七年级 · 解析几何
为如图所示, 已知, $\angle A=\angle F, \angle C=\angle D$.

(1) 求证: $B D / / C E$;

(2) 已知 $\angle A B D: \angle D E C=2: 3$, 求 $\angle D E C$ 的度数.
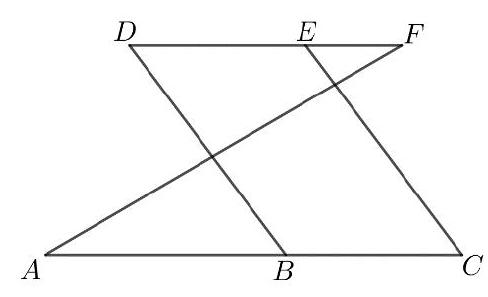
答案: (1)证明: $\because \angle A=\angle F$
$\therefore A C / / D F$,
$\therefore \angle D=\angle A B D$,
$\because \angle D=\angle C$,
$\therefore \angle C=\angle A B D$,
$\therefore B D / / C E$
(2)
解析: $\because B D / / C E, D F / / A C$
$\therefore \angle A B D=\angle C, \angle D E C+\angle C=180^{\circ}$,
$\because \angle A B D: \angle D E C=2: 3$,
$\therefore$ 设 $\angle A B D=2 x, \angle D E C=3 x$,
$\therefore 2 x+3 x=180^{\circ}$,
$\therefore x=36^{\circ}$,
$\therefore \angle D E C=3 x=108^{\circ}$.